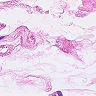
Metastatic tissue present: no